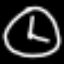
Label: clock